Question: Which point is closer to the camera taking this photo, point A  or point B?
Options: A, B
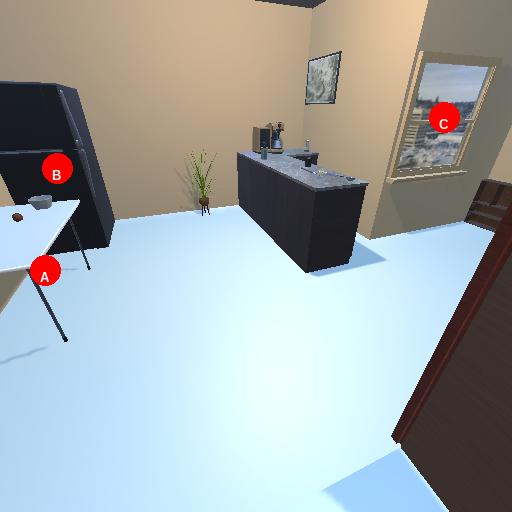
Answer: A